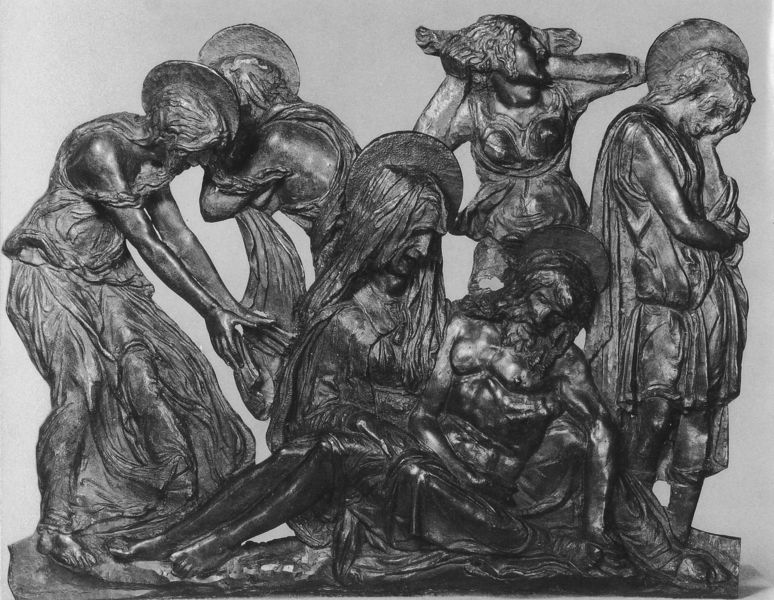
Titel: Beweinung Christi
Künstler: Donatello
Institution: London, Victoria and Albert Museum
Schlagwörter: gruppe, kampf, körper, mann, nackt, umhang, weiß, frauen, menschen, sitzen, brust, frau, grau, haar, holz, männer, schwarz, tuch, alt, bart, falten, halten, johannes, leiche, leinen, stehen, tod, tot, toter, trauer, hände, figur, gewand, haare, mantel, gewänder, mutter, traurig, skulptur, statue, beine, relief, leidenschaft, liegen, figuren, krieg, metall, bronze, plastik, junge, foto, kreuz, weinen, schwarzweiß, schnitzerei, schein, verzweiflung, heiligenschein, nimbus, christus, jesus, kreuzabnahme, leichnam, pieta, sterben, christlich, leid, leiden, schmerz, heiliger, umhänge, heilige, jünger, maria, magdalena, maria magdalena, trauern, trauernde, veronika, guss, petrus, sakral, joseph, klagen, heiligenscheine, apostel, leidend, maia, heilienschein, umhan, kreuzigugn, foftgrafie, heilgie